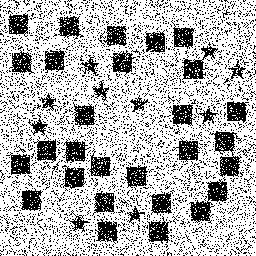
Squares: 28
Triangles: 0
Stars: 10
Total shapes: 38